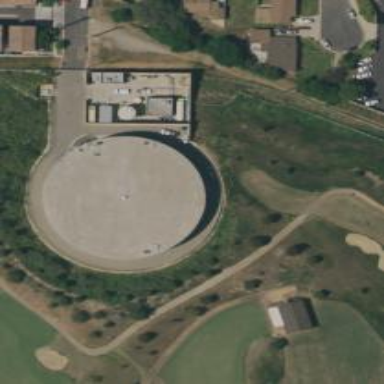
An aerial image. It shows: Building with water storage tank.